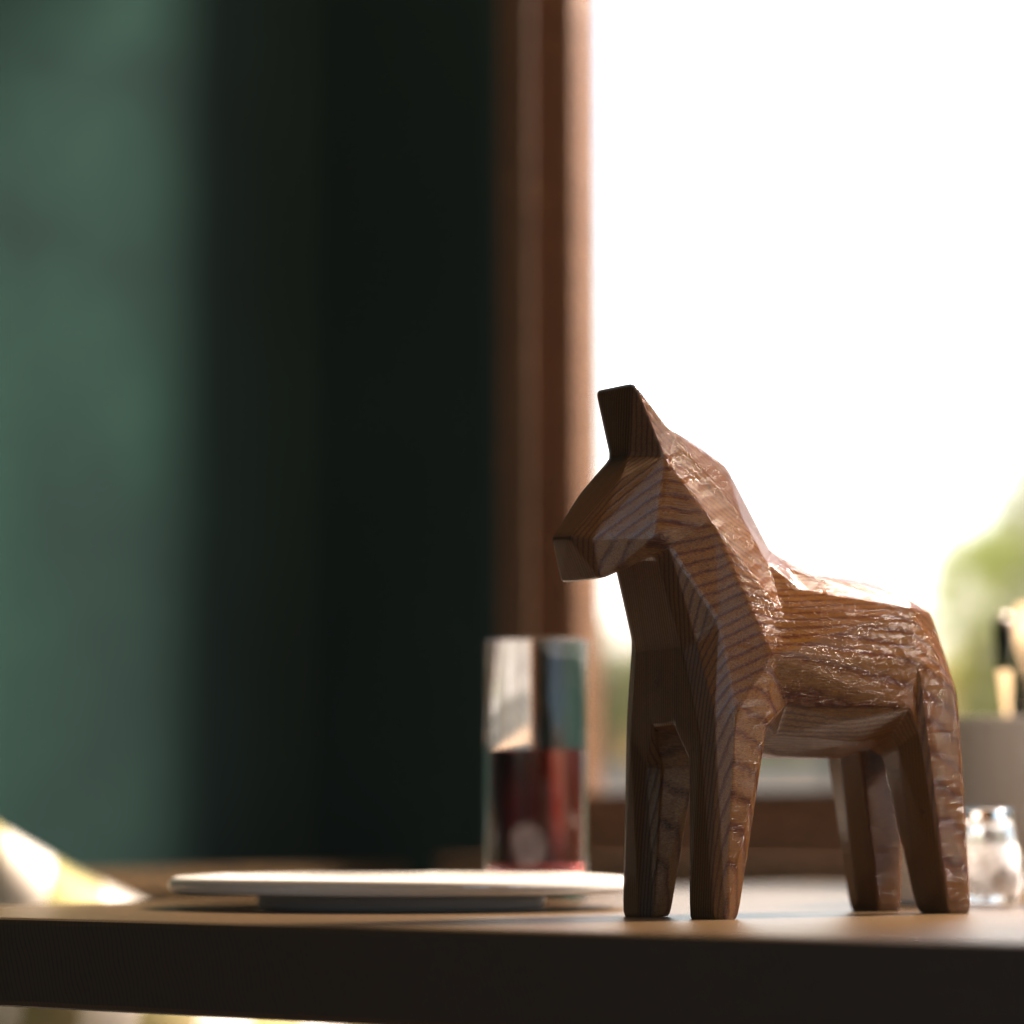
A high quality rendering of a dalahest_oak dalecarlian horse figurine made of varnished dark oak standing on a wooden table in an a sports hall with natural soft daylight from windows,medium shot fromlow angle left front side , 100 mm, f 4